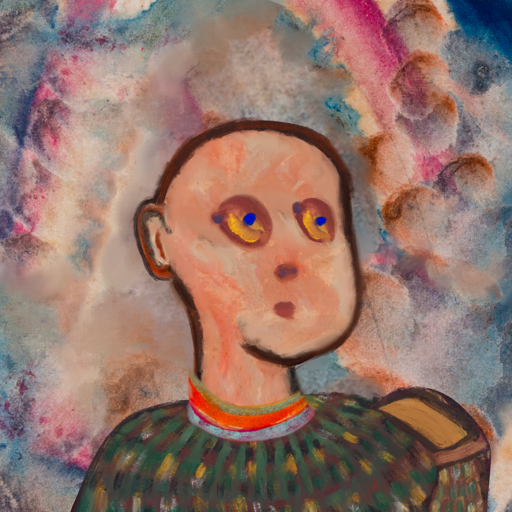
Background: Rupkatha, Head And Neck Side: Roy_Bahadur, Face Side: Mother_And_Son_Son, Bust: After_Raid, Hair Side: Blank, Head Accessory: Blank, Second Necklace: Blank, Necklace: Sisters, Baby: Blank